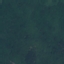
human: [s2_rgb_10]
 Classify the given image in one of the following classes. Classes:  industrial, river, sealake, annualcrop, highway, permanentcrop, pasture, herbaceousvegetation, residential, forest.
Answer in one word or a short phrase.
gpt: Forest